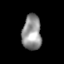
Tissue: skin
Cell type: Epithelial cells
Senescence score: 0.2844
Nuclear area (px): 661
Mean DAPI intensity: 146.247